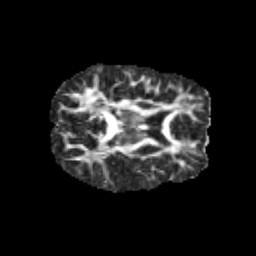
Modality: FA
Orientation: axial
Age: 10
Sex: female
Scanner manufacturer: siemens
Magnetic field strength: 3 T
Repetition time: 3.8 s
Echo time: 0.07 s